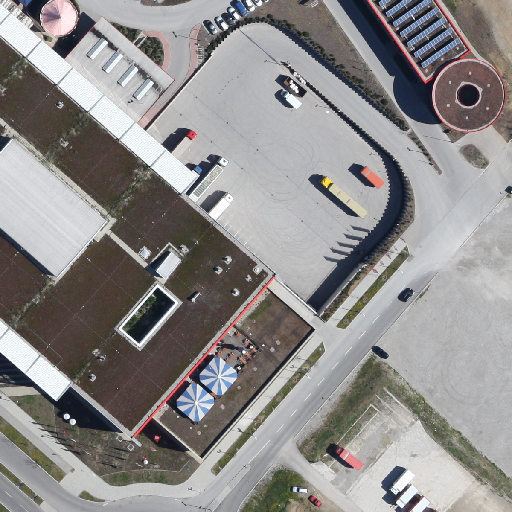
Referring expression: low vegetation surrounded by building